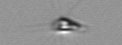
Label: Calciopappus